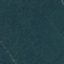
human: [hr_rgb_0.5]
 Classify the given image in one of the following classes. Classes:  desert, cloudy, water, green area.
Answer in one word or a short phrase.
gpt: green area